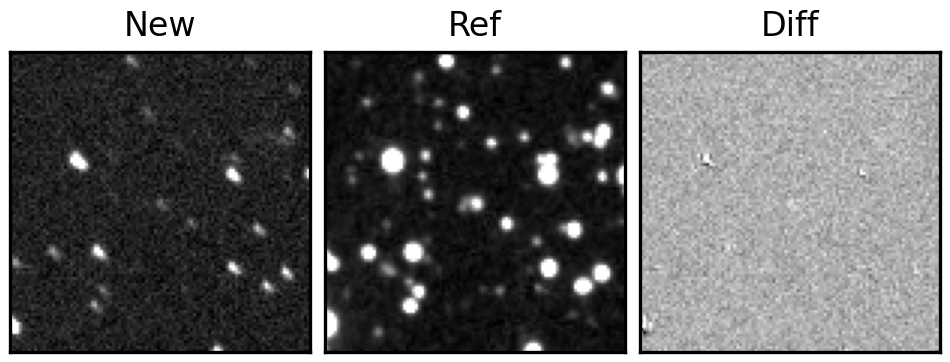
Label: real